Question: i need to implement the functionality of <URL>, where a text hint appears inside an Edit control:

The catch is that i cannot use version 6 of the Common Controls, which is what is required to get the Microsoft supplied implementation of a cue banner.
i've looked into simply changing the text of the edit control, and the font format to
'''
Dark Gray Italic Text
'''
but it will throw events (<URL> that i can't find a way to avoid.
So i was instead going to custom draw the text, drawing the Cue Banner text when the control is unfocused and empty, and rely on default painting otherwise.
The Edit control doesn't nicely expose a custom drawing mechanism, <URL>.
<URL>, but it seems to be an nearly impossible task:
> From the way things are looking, I'll
have to handle the following
messages:- - - And I also need to find a way to
display the caret in the control,
since I haven't found a way to allow
Windows to do that for me without also
painting the white bar I mentioned.This is going to be fun. :rolleyes:
Given that the Windows Edit control was never meant to be custom drawn: does anyone know how to custom draw a Windows Edit control?
---
: i will also accept answers that solve my problem, rather than answering my question. But anyone else wanting to custom draw an Edit control, coming across this question, would probably like an answer.
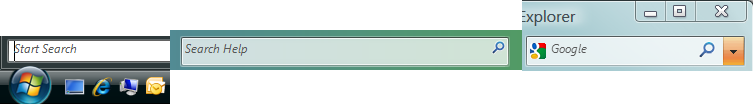
Answer: Custom drawing an Edit control is essentially impossible. There are a few specialized cases were you are doing so little that can get away with it, but you risk breaking badly in the next revision of windows (or when someone runs your app on an older version, or via terminal services, etc).
Just taking over WM_PAINT and WM_ERASEBKGROUND aren't good enough, because the control will sometimes paint on other messages as well.
You are better off just writing your own edit control. I know that's a huge amount of work, but in the long run it will be less work than trying to hack your way into taking over all of the Edit controls' drawing code.
I remember back in the good old days when everyone use to subclass the button control to add color and graphics, etc. The thing is, one day I sat down and just wrote my own button window class. and it was LESS CODE than what we had in our source tree to subclass and custom draw the Windows button.